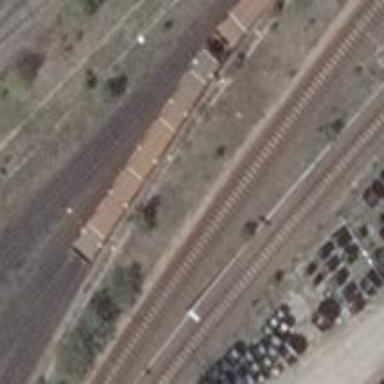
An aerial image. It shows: Railway switch.